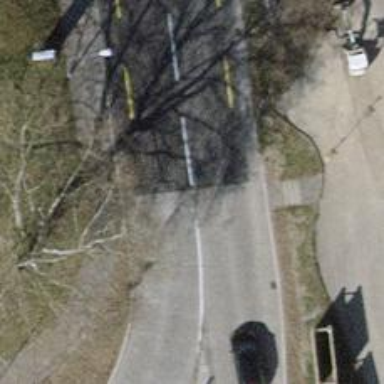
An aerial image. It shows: Tertiary road with asphalt surface including cycle lane.